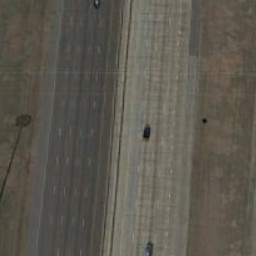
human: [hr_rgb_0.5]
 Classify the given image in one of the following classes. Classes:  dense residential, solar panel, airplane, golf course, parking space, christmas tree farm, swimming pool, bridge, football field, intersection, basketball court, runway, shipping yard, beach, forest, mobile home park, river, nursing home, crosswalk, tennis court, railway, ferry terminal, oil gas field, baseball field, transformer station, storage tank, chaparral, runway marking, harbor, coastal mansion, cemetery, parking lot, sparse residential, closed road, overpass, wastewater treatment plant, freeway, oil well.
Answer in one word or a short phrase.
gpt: freeway